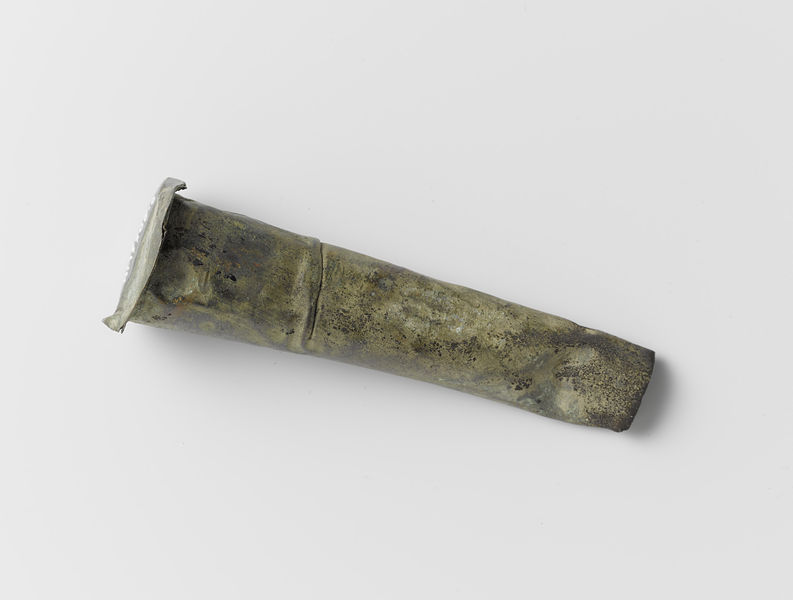
Titel: Musketmaat, fragment bestaande uit messing huls met bodem
Standort: Amsterdam
Institution: Rijksmuseum
Schlagwörter: photo, thing